Question: I want to filter my datagridview using click event, I'm using the following code:
'''
BindingSource bs = new BindingSource();
bs.DataSource = dataGridView3.DataSource;
bs.Filter = dataGridView3.Columns[0].HeaderText.ToString() + " LIKE '%" + textBox1.Text + "%'";
dataGridView3.DataSource = bs;
'''
This works for my other datagridviews, but it shows an error for this 'datagridview3': 'Cannot perform 'Like' operation on System.Int32 and System.String'.
Here is the datagridview3 in a screenshot to show which data it is holding:

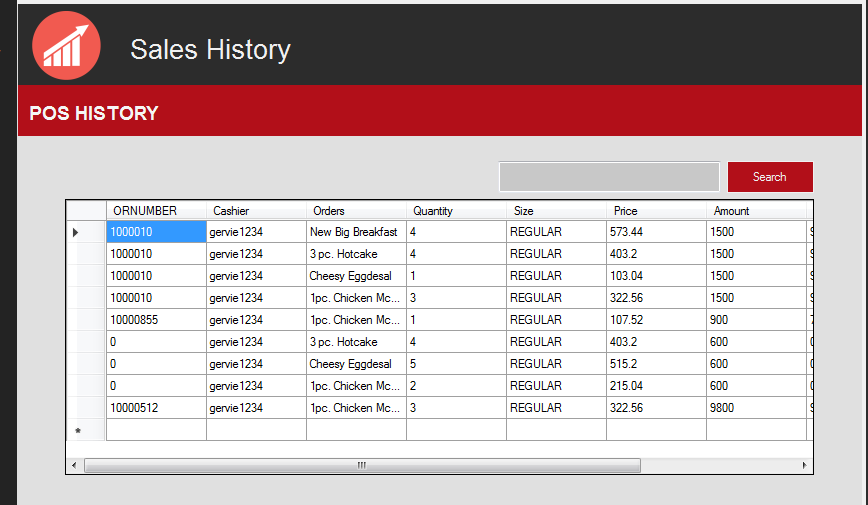
Answer: I guess you have to convert the value you get from 'textBox1.Text' to a number. the data in the first column is numeric, and this comparing text ('string') vs a numeric value isn't supported.
Here are some ways of converting to an integer value:
'''
int anInteger;
anInteger = Convert.ToInt32(textBox1.Text);
anInteger = int.Parse(textBox1.Text);
'''
Once you have succesfully converted, you can adapt your code and try to see if it works that way:
'''
BindingSource bs = new BindingSource();
bs.DataSource = dataGridView3.DataSource;
bs.Filter = dataGridView3.Columns[0].HeaderText.ToString() + " LIKE '%" + Convert.ToInt32(textBox1.Text) + "%'";
dataGridView3.DataSource = bs;
'''
: Make sure to whether the use has entered a valid number before hitting the search button ofcourse. Otherwise you'll still receive an error that the value couldn't be parsed/converted to a number.
Hope all of this helps you a bit more.